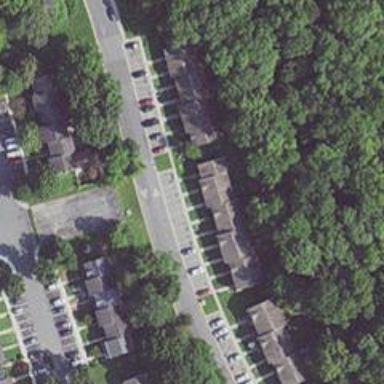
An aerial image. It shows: Residential road with asphalt surface. Sidewalk is present on the left side.